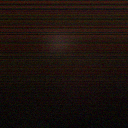
Screen state: off